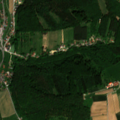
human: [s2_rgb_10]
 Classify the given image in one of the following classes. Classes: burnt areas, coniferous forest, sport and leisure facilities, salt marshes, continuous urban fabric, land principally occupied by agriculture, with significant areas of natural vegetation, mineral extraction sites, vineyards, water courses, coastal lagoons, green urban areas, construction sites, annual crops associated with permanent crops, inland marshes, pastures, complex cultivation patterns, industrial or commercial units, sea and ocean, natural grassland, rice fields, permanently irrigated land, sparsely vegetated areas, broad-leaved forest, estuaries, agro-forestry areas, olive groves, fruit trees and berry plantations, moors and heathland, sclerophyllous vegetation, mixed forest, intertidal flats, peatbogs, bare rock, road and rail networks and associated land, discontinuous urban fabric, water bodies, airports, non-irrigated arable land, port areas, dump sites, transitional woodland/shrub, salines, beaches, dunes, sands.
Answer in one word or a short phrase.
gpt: discontinuous urban fabric, non-irrigated arable land, pastures, complex cultivation patterns, land principally occupied by agriculture, with significant areas of natural vegetation, broad-leaved forest